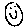
Label: smiley face